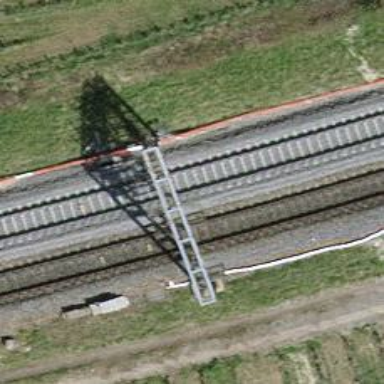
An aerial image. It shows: Railway signal.